Question: I have this html code in my page where I create a dialog tag. When I click on a button, this dialog window opens:
'''
<!-- note that the CSS is in another file, it just to show you -->
<style type="text/css" media="screen">
#window {
width: 1100px;
margin: 0 auto;
position: absolute;
top: 380px;
box-shadow: 20px 20px 40px 1px #656565;
}
</style>
<dialog id="window">
<div class="header">
<ul class="nav nav-tabs">
<li role="presentation" class="active">
<a>Detail</a>
</li>
<button class="btn btn-danger btn-sm pull-right" id="exit">Close</button>
</ul>
</div>
<div class="panel-body page-header">
<!-- my content here -->
</div>
</dialog>
<script>
(function() {
var dialog = document.getElementById('window');
document.getElementById('show').onclick = function() {
dialog.show();
};
document.getElementById('exit').onclick = function() {
dialog.close();
};
})();
$('#window').addClass('animated fadeIn');
</script>
'''
I would like to darken all my entire page (except my dialog window) when I click on the button who allows me to display the dialog. And then, when I click on Close, my dialog window closes and my entire page returns to its original state.
Moreover, how can I add a effect on my dialog window when I click on "Close"?
See the image to have a visual information my page with the dialog window:

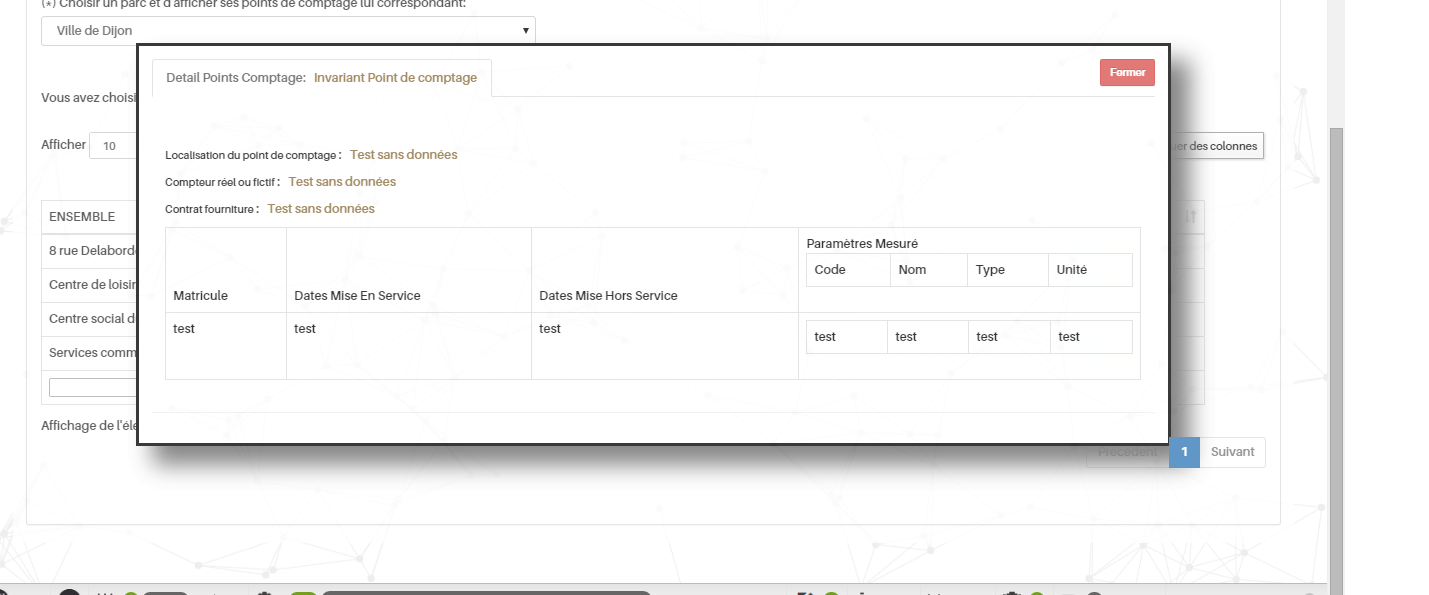
Answer: You need to create an element with fixed position that covers the entire viewable region of the page. It also must render "behind" the dialog. E.g.:
HTML
'<div id="page-mask"></div>'
CSS
'''
#page-mask {
background: rgba(0, 0, 0, 0.5);
position: fixed;
top: 0;
right: 0;
bottom: 0;
left: 0;
}
'''
I mocked something here: <URL>